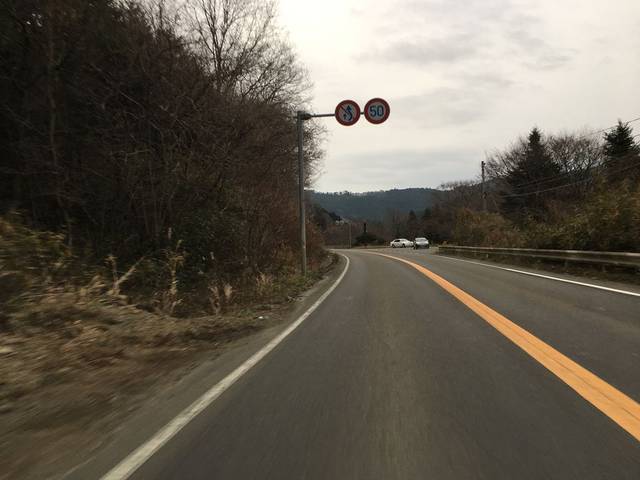
Region: Japan
Coordinates: 37.766, 140.852